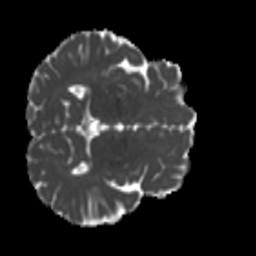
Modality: MD
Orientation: axial
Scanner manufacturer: siemens
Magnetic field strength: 3 T
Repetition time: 4 s
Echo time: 0.0594 s